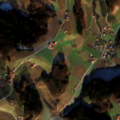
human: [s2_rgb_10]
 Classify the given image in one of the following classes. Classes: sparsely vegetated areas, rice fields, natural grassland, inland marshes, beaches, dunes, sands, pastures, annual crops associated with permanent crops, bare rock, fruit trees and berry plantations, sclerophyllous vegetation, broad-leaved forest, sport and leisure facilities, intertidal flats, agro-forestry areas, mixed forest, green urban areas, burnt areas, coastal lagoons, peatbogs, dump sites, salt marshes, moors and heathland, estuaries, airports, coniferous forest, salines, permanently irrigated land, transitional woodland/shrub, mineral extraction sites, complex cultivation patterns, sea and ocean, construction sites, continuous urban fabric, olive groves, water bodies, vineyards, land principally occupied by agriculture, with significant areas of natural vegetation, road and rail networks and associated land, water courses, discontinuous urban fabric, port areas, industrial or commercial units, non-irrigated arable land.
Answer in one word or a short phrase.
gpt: non-irrigated arable land, complex cultivation patterns, land principally occupied by agriculture, with significant areas of natural vegetation, broad-leaved forest